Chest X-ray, PA view. Patient: 48 years old, sex M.
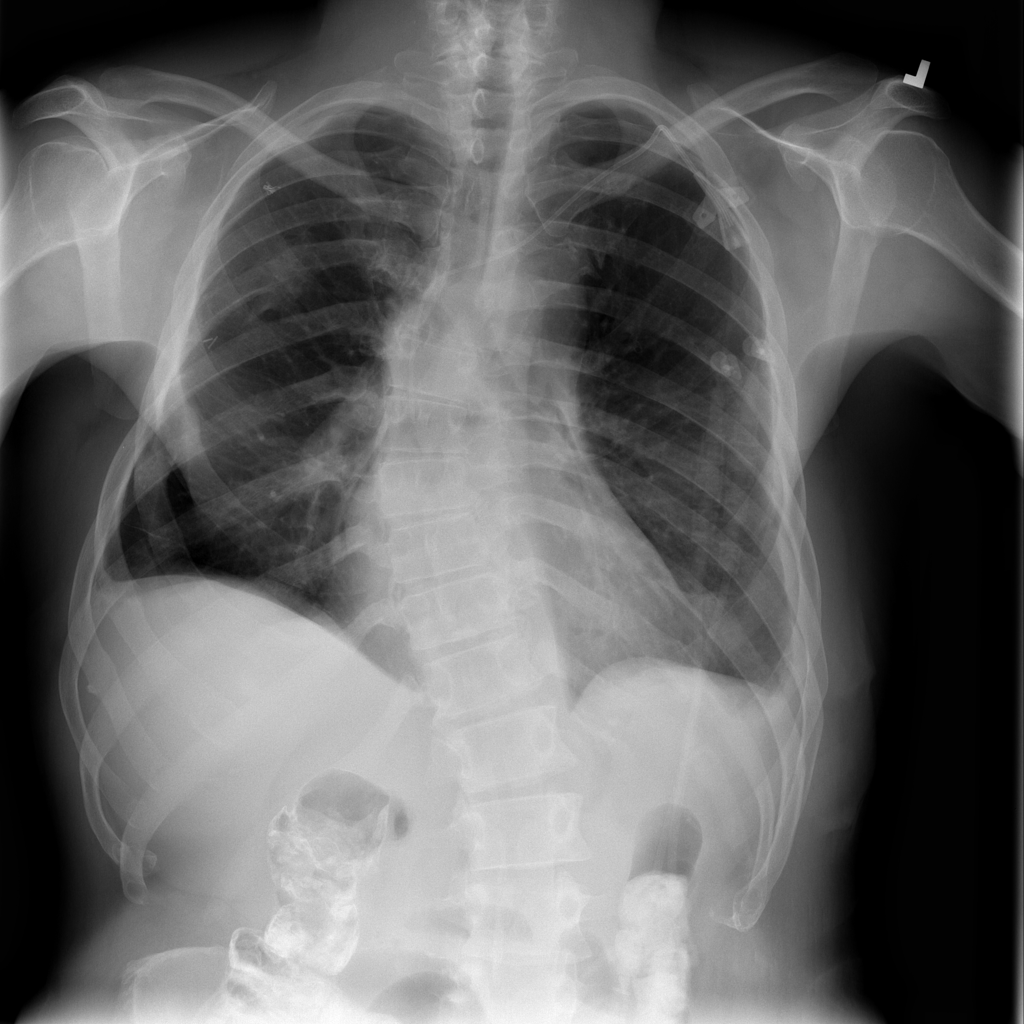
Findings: No Finding